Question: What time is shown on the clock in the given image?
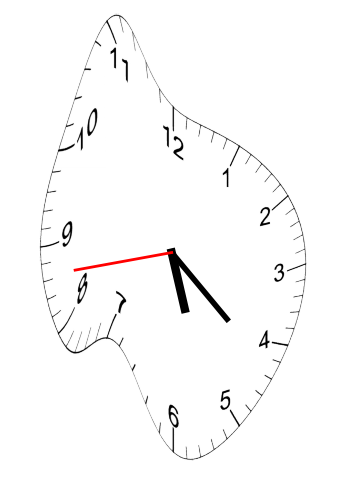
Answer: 05:21:43